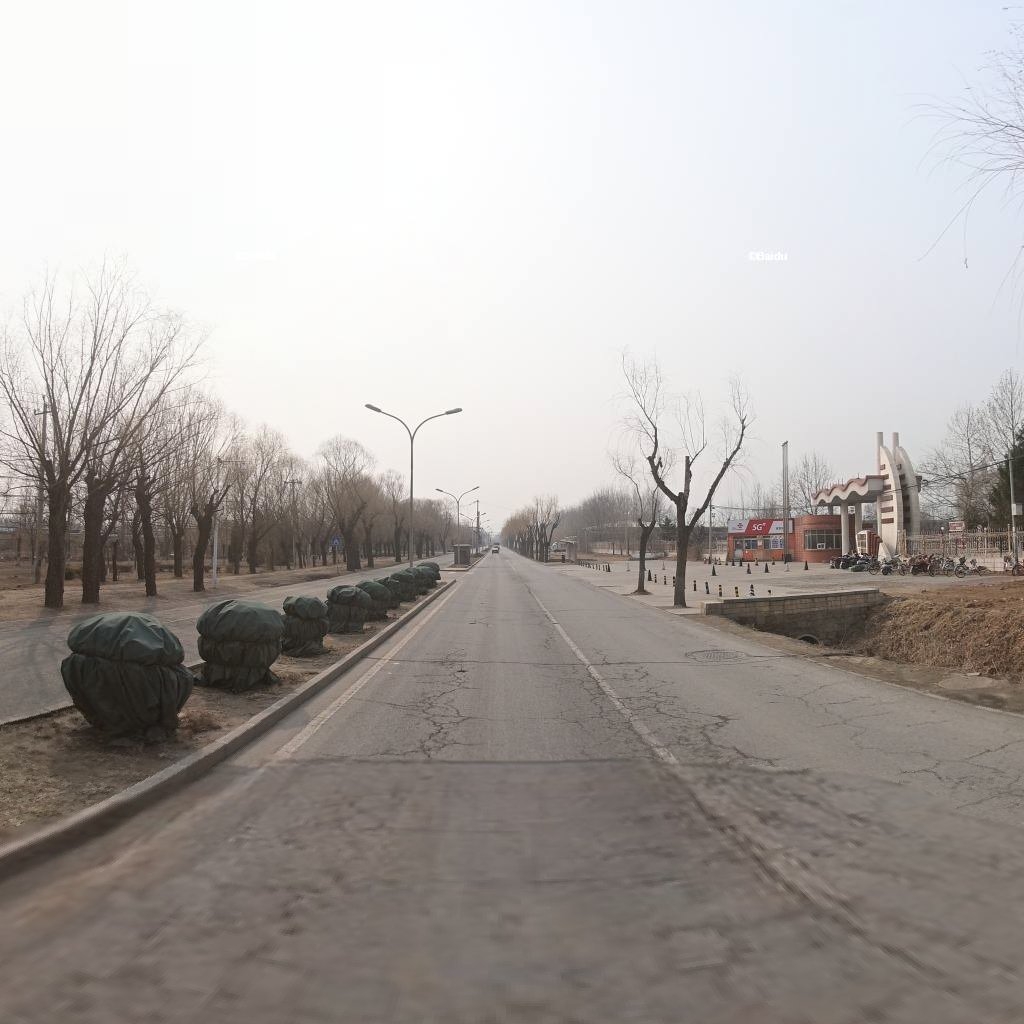
Region: Haidian
Road damage annotations: alligator crack, alligator crack, manhole cover